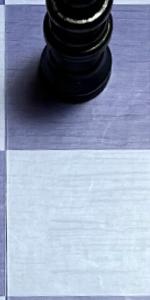
Label: Empty